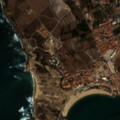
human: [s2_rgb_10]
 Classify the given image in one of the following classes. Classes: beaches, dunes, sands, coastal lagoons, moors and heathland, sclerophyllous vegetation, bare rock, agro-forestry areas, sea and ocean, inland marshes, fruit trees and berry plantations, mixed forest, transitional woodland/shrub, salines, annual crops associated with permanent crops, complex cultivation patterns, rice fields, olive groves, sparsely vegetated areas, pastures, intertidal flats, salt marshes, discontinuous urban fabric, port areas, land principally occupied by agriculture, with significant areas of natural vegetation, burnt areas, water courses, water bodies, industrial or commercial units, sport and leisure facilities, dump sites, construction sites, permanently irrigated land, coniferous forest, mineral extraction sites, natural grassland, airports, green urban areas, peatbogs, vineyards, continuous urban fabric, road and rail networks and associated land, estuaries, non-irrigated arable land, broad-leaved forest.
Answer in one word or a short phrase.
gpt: continuous urban fabric, discontinuous urban fabric, non-irrigated arable land, complex cultivation patterns, transitional woodland/shrub, beaches, dunes, sands, estuaries, sea and ocean